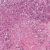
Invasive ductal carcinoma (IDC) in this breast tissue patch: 1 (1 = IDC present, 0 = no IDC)